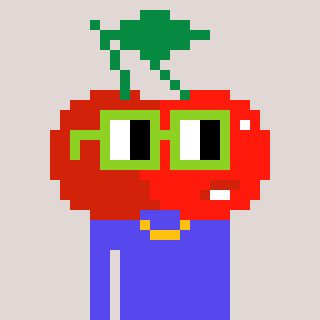
a pixel art character with square light green glasses, a cherry-shaped head and a computerblue-colored body on a warm background